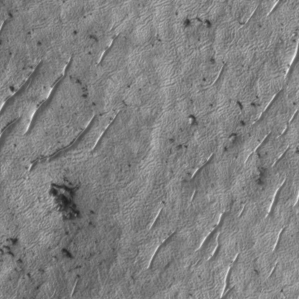
Label: frost